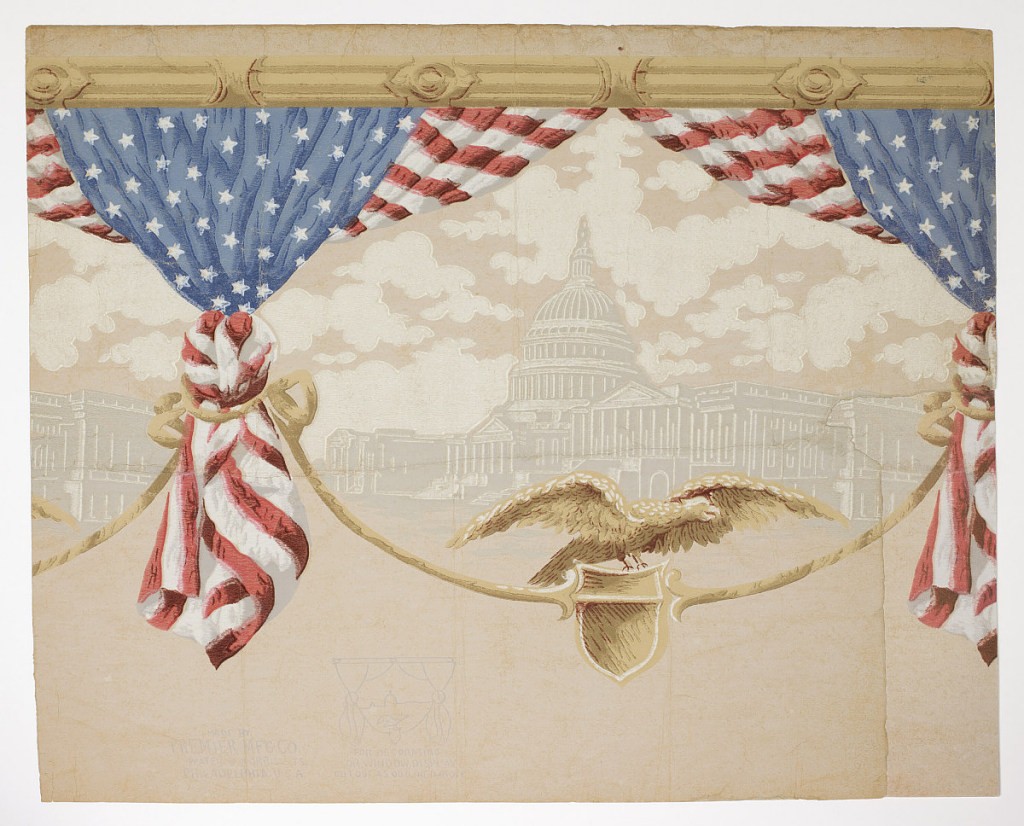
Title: Americana
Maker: Premier Manufacturing Company
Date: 1895–1900
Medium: Machine-printed paper
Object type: Frieze
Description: Just over one repeat, showing draped American flag bunting with grisaille view of the Federal Capitol, and rope supporting a shield on which is perched an American eagle. Printed in red, white, blue, browns and grays.